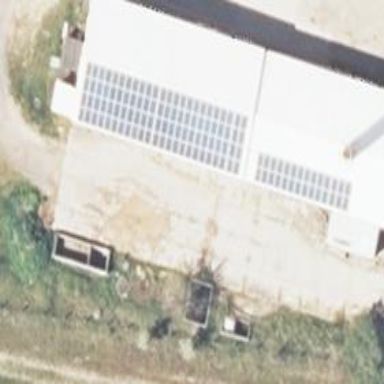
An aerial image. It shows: Solar photovoltaic panel generator producing electricity as small installation.